Question: Why is there a 'dummy' layout file created in each new Android app in Eclipse? I don't know why it's there and can't find an explanation for it.
There is the 'activity_main.xml' and then there is the 'fragment_main_dummy.xml' file. Which one is the 'main' one that I should dump my controls on?

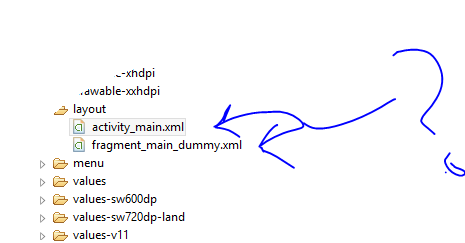
Answer: ## fragment_main_dummy.xml
There is an sample of whole project.
This file is used as layout of the fragment.
For more about <URL>